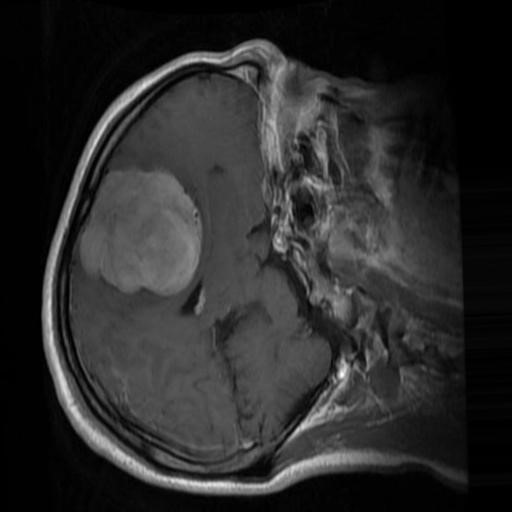
Label: brain_menin